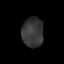
Tissue: prostate
Cell type: T cells
Senescence score: 0.2591
Nuclear area (px): 619
Mean DAPI intensity: 55.157